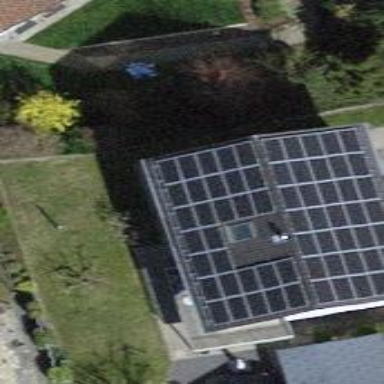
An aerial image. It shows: Solar power generator.